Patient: sex M, age 60
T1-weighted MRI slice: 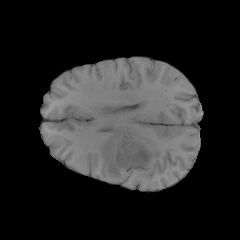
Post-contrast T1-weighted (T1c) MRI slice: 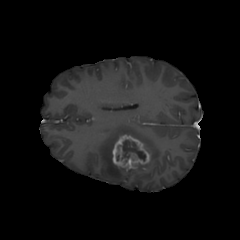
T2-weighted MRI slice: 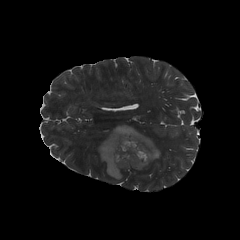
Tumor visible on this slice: yes
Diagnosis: Glioblastoma, IDH-wildtype
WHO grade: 4